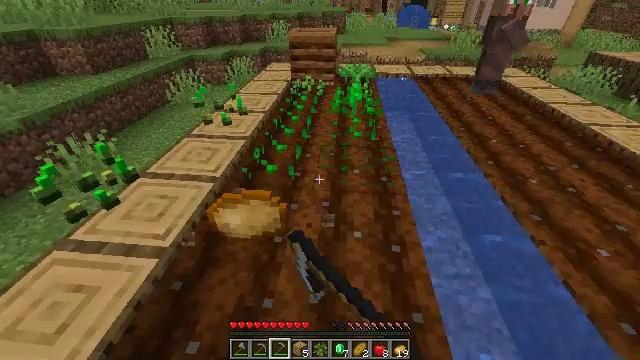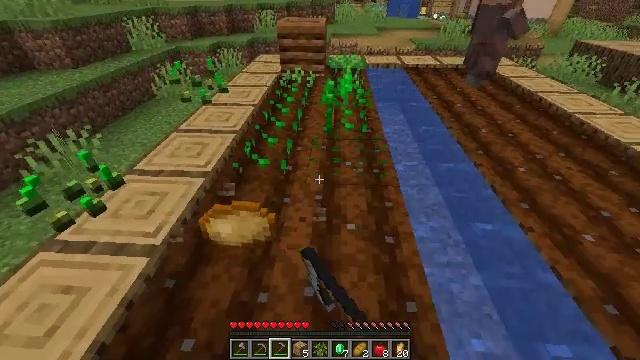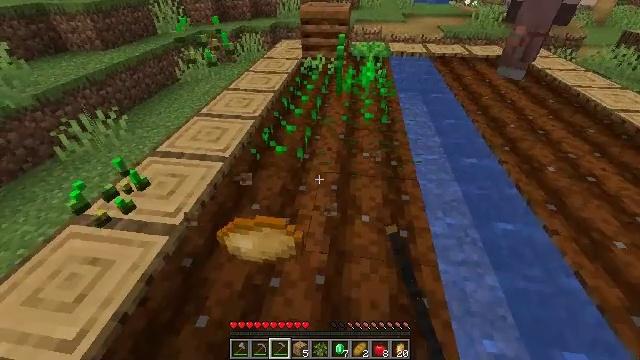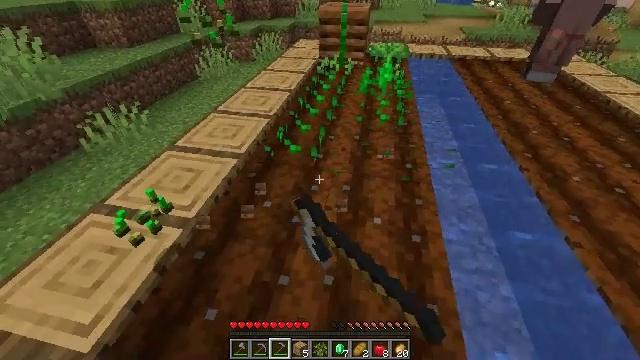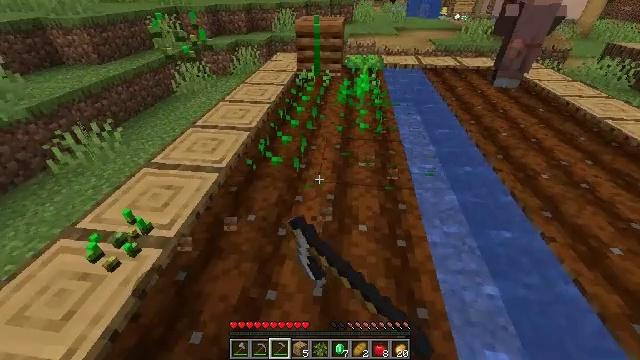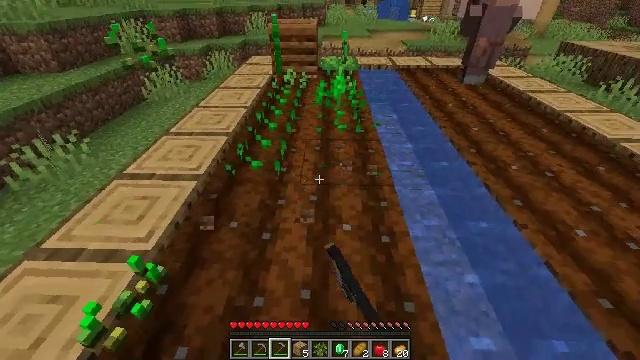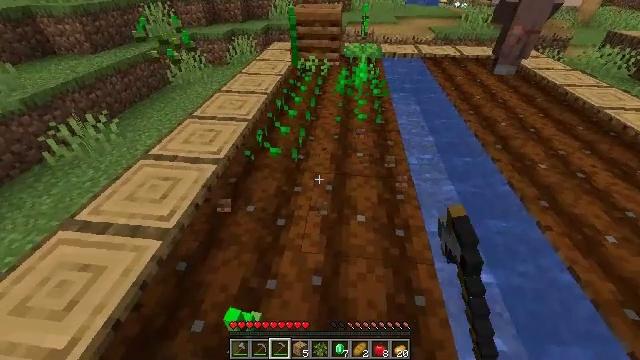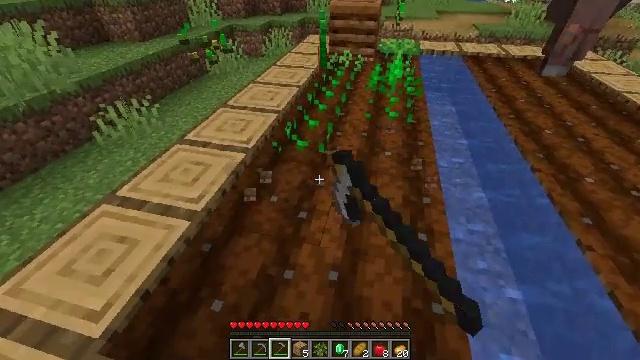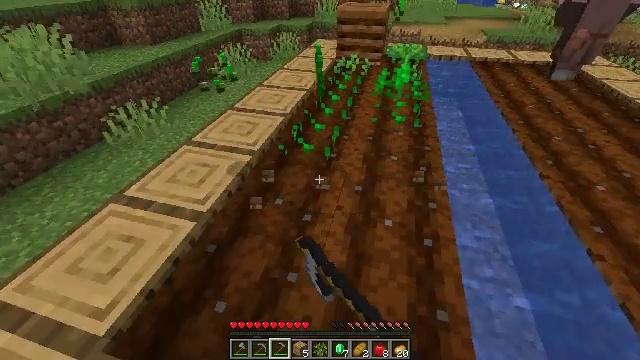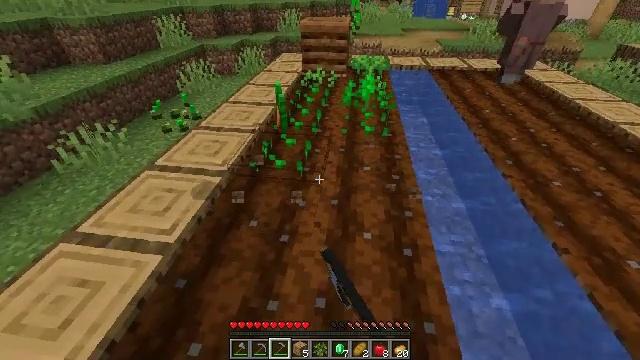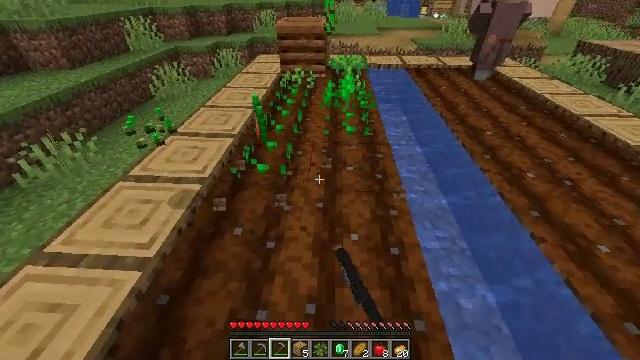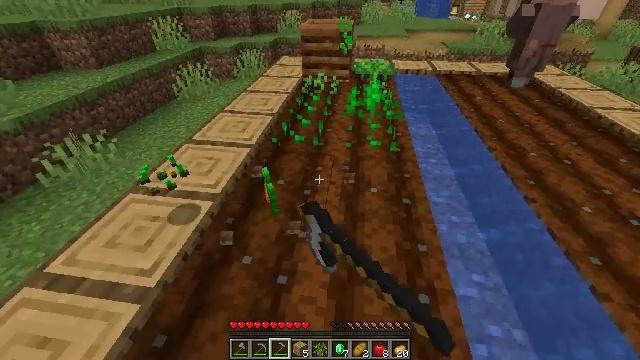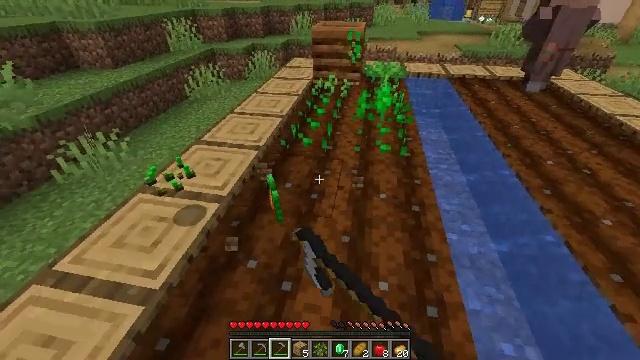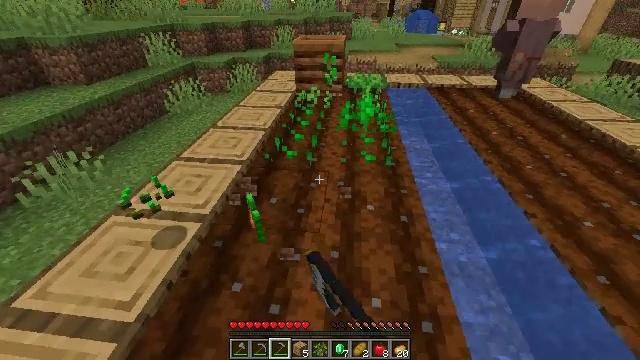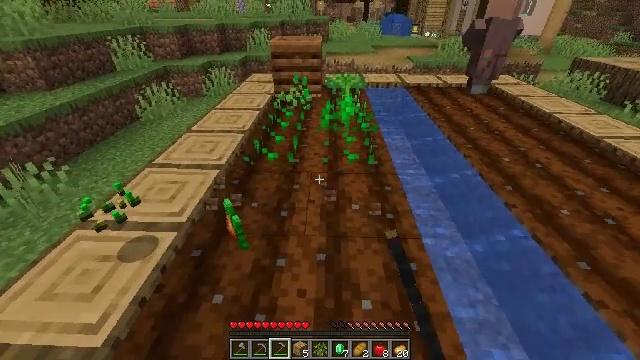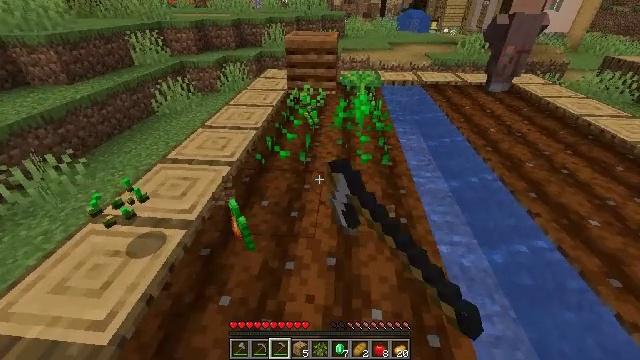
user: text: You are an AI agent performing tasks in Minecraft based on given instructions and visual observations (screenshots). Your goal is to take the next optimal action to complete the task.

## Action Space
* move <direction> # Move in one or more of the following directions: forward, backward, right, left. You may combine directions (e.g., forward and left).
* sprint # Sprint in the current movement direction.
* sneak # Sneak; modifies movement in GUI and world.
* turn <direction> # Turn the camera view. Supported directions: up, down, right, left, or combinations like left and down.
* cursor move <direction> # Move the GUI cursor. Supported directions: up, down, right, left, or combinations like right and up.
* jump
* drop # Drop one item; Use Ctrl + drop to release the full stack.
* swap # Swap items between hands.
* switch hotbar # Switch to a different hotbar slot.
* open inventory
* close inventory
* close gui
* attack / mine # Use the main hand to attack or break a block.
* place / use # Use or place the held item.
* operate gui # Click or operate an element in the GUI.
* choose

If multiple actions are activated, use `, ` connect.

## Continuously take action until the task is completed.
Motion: motion action
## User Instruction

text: Harvest wheat from the field.
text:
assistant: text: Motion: turn right and down, attack / mine
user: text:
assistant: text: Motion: turn left and down, attack / mine
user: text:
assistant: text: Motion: turn left, attack / mine
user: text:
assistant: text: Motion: turn right and up, attack / mine
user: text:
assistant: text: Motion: turn right, attack / mine
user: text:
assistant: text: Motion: turn left and down, attack / mine
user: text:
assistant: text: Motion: turn left and down, attack / mine
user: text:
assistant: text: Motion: turn left, attack / mine
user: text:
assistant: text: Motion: move forward, turn right and up, attack / mine
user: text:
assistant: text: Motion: move forward, turn right, attack / mine
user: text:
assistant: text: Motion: move forward, turn left, attack / mine
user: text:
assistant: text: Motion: turn left, attack / mine
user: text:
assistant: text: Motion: turn right and up, attack / mine
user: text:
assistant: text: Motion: turn right, attack / mine
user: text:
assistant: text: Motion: move forward, turn left, attack / mine
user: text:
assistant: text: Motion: move forward, turn left, attack / mine
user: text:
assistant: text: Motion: move forward, turn right and up, attack / mine
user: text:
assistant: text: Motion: turn right and up, attack / mine
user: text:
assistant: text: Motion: turn left, attack / mine
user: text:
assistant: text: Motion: move forward, turn left, attack / mine
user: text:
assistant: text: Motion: move forward, turn right and up, attack / mine
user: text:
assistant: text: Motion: move forward, turn right, attack / mine
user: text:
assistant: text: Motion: turn left, attack / mine
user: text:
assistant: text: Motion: move forward, turn left, attack / mine
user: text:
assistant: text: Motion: move forward, turn right and up, attack / mine
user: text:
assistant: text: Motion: move forward, turn right, attack / mine
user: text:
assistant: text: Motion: turn left, attack / mine
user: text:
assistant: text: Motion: move forward, turn right, attack / mine
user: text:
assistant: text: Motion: attack / mine